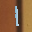
Label: 1